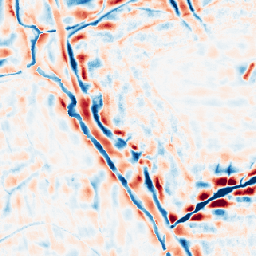
Category: wavelet
Decomposition family: wavelet_dwt
Decomposition parameters: wavelet: db4
level: 4
Upsampling method: area
Upsampling parameters: scale: 8
Upsampling scale: 8